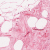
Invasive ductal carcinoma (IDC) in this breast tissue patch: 0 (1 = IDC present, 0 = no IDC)